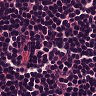
Metastatic tissue present: no